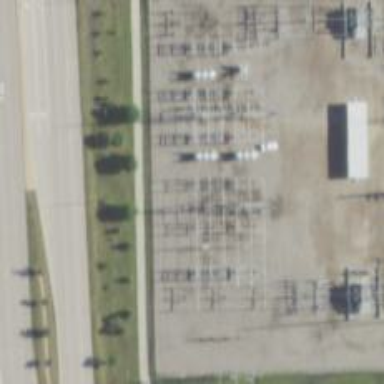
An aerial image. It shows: Switch used for power control.